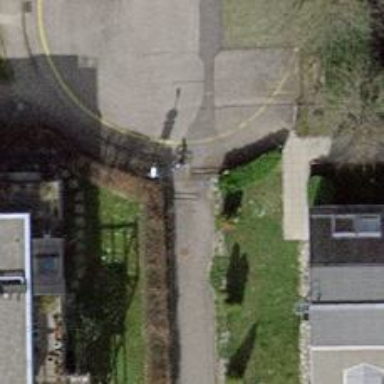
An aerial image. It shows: Cycle barrier.